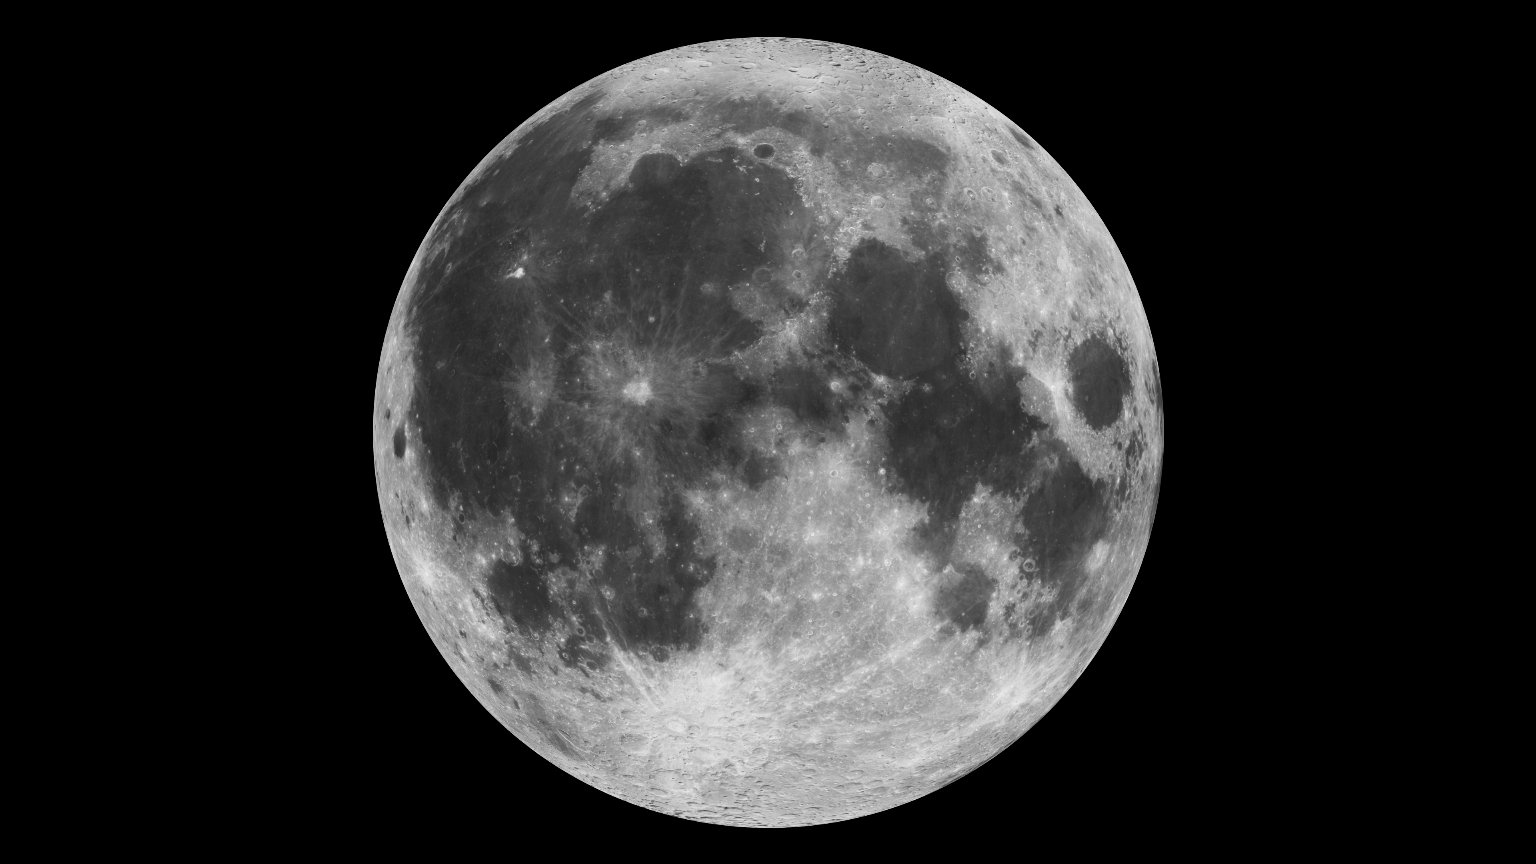
The Moon The Moon, moon, space, nasa, lro, goddardspaceflightcenter